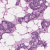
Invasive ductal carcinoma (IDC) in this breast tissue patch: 1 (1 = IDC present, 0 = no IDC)